Brain MRI, t1w sequence, axial 2D slice.
Patient: age 40, sex F, weight 95 kg, height 1.95 m
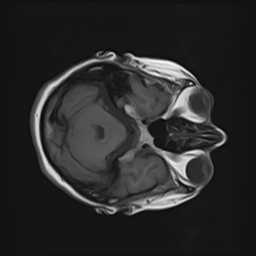